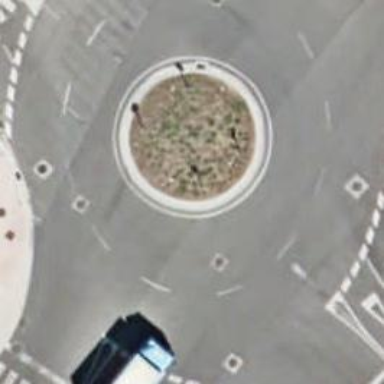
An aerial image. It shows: Traffic calming island.